Interaction volume radius: 5 \u00c5
Interaction volume height: 15 \u00c5
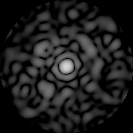
Disorder parameter: 0.8063